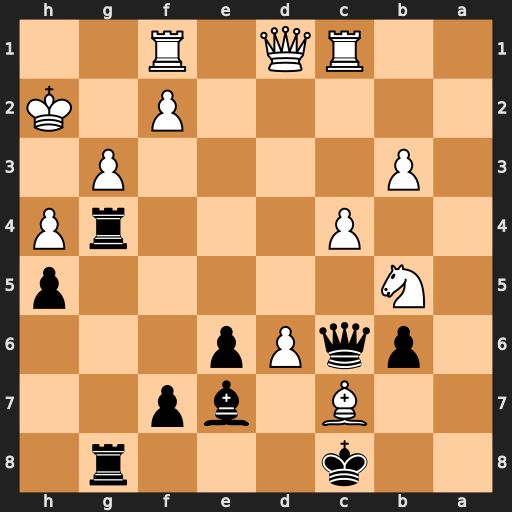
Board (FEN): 2k3r1/2B1bp2/1pqPp3/1N5p/2P3rP/1P4P1/5P1K/2RQ1R2
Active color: b
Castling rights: -
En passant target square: -
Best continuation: Rxh4+ gxh4 Qg2#